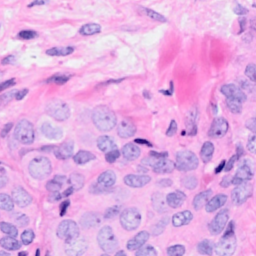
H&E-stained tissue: Breast